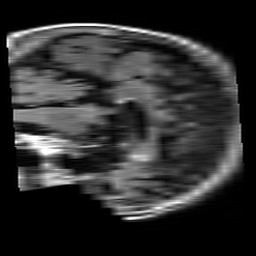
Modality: FLAIR
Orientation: sagittal
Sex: female
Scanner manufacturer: philips
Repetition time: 11 s
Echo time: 0.125 s